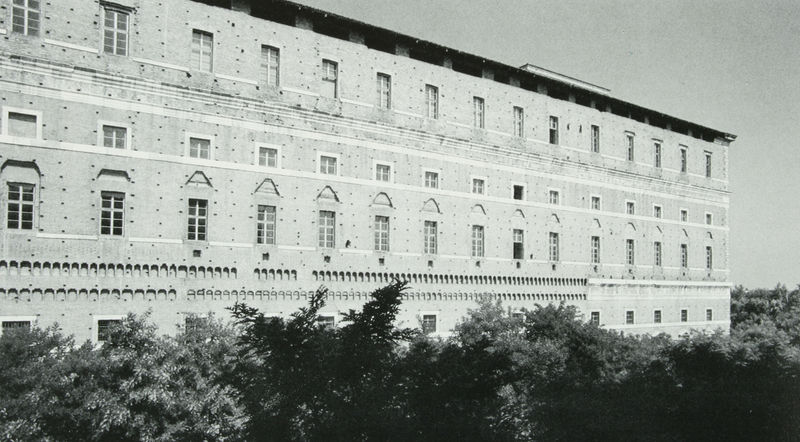
Titel: Palazzo Farnese, Fassade
Künstler: Francesco Paciotti
Standort: Piacenza
Institution: Palazzo Farnese
Schlagwörter: baum, blätter, dunkel, himmel, laub, schatten, weiß, bäume, fenster, grau, hell, schwarz, anlage, dach, gebäude, haus, park, schloss, muster, architektur, lang, rahmen, strauch, busch, büsche, flach, sonne, sträucher, front, ansicht, bogen, fassade, wolkenlos, empore, ornamente, foto, fotografie, photographie, burg, kloster, palast, groß, schwarz-weiss, militär, löcher, photo, fries, aussenansicht, sims, gesims, gefängnis, hellgrau, mezzanin, laubbäume, etagen, geschosse, zeilen, stockwerke, bau, kerben, geschoss, kaserne, palais, etage, flachdach, gesimse, fensterfront, vierstöckig, lukarnen, langgestreckt, fenstrreihen, reihunh, flachsach, halbe fenster, langezogen, pianonobile, unbewölkt